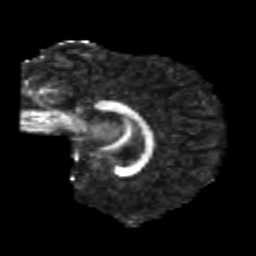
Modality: FA
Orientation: sagittal
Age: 21
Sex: male
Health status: healthy
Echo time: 0.074 s